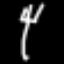
Label: fork